Question: I have 3 background images that I want to sit side-by-side with the middle one taking up a variable amount of space. I can get the first 2 images to work, but the 3rd breaks on a new line.
Just to be clear, I need the left and right divs to have a fixed width, and the middle div to take up 100% - 50px (25px for the left and right divs in this case).
<URL> got my to my current solution.
Current outcome:

HTML:
'''
<div class="wrap">
<div class="left"></div>
<div class="inner">
<p>Text goes here</p>
</div>
<div class="right"></div>
</div>
'''
CSS:
'''
.wrap {
position:relative;
width:100%;
overflow:hidden;
}
.wrap .left {
background:url(../img/banner_small_left.png) 0 0 no-repeat;
width:25px;
height:123px;
float:left;
}
.wrap .inner {
background:url(../img/banner_small_mid.png) 0 0 repeat-x;
height:123px;
overflow:hidden;
}
.wrap .right {
background:url(../img/banner_small_right.png) 0 0 no-repeat;
width:25px;
height:123px;
float:right;
}
'''
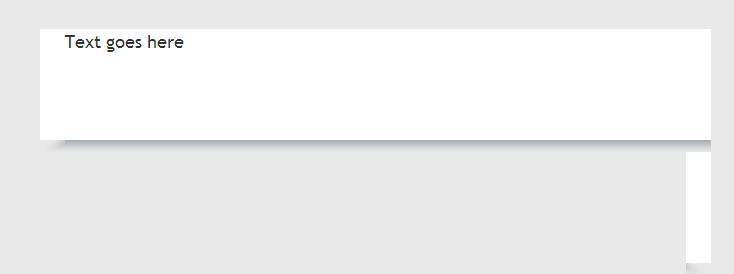
Answer: Here is one way to achieve your layout using floats.
You need to modify the order of your child elements in your HTML:
'''
<div class="wrap">
<div class="left"></div>
<div class="right"></div>
<div class="inner">
<p>Text goes here</p>
</div>
</div>
'''
Place the two floated elements ahead of your in-flow '.inner' 'div'.
Use the following CSS (essentially your original one):
'''
.wrap {
position:relative;
width:100%;
overflow: auto;
}
.wrap .left {
background:url(http://placekitten.com/100/150) 0 0 no-repeat;
width:25px;
height:123px;
float:left;
}
.wrap .inner {
background: red url(http://placekitten.com/900/150) 0 0 no-repeat;
height:123px;
overflow: auto;
}
.wrap .right {
background:url(http://placekitten.com/120/150) 0 0 no-repeat;
width:25px;
height:123px;
float:right;
}
'''
See demo at: <URL>